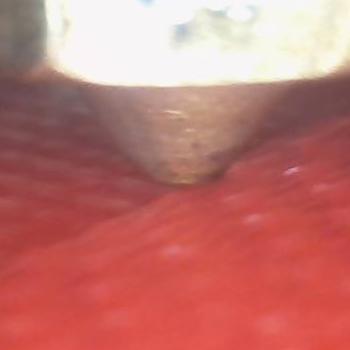
Flow rate: 37%